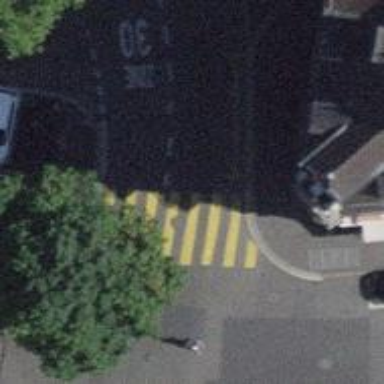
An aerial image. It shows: Uncontrolled footway crossing with markings.